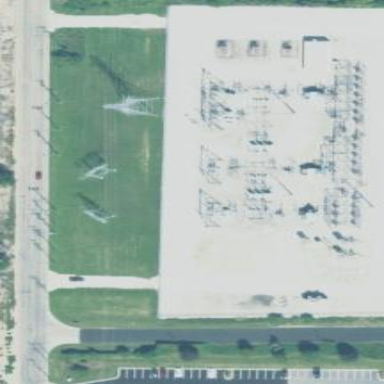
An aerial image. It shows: Power substation enclosed by fence.